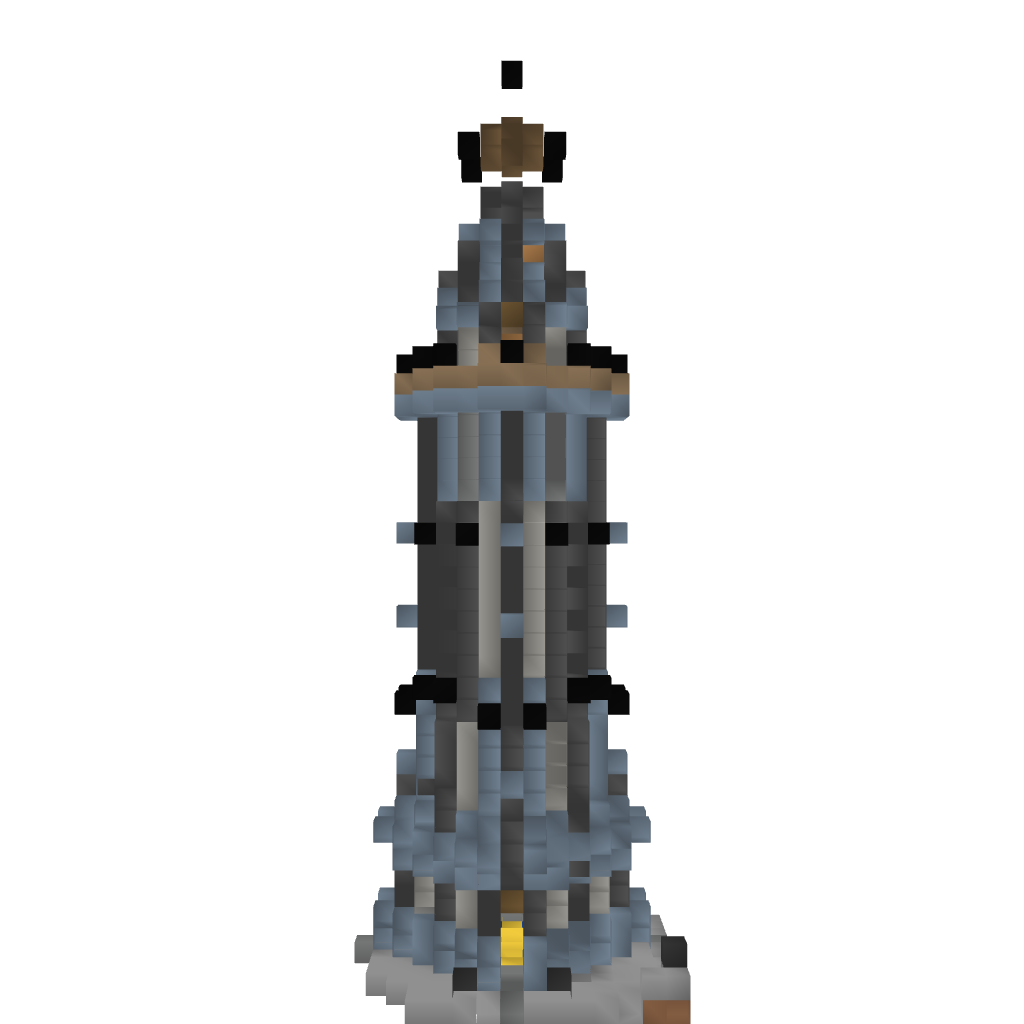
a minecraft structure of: Lighttower